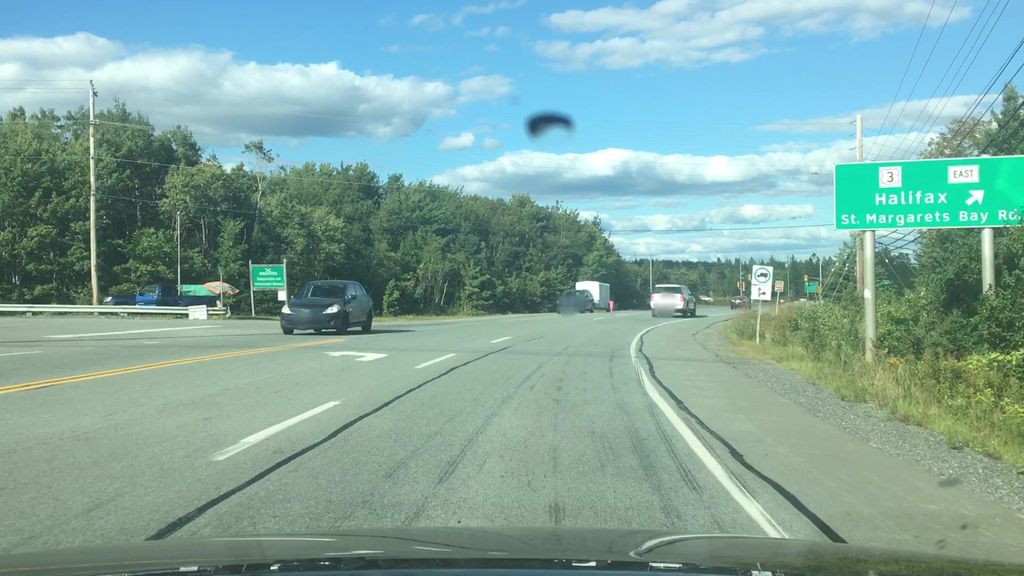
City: halifax